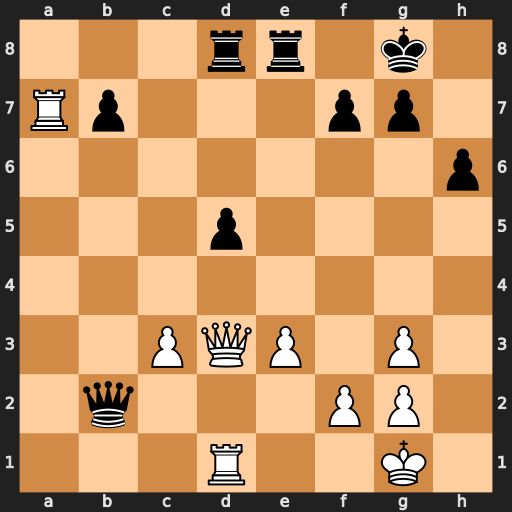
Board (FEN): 3rr1k1/Rp3pp1/7p/3p4/8/2PQP1P1/1q3PP1/3R2K1
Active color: w
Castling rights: -
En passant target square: -
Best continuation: Rb1 Qxb1+ Qxb1